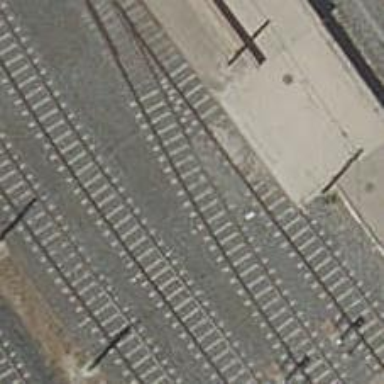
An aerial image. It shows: Yard with electrified contact lines.